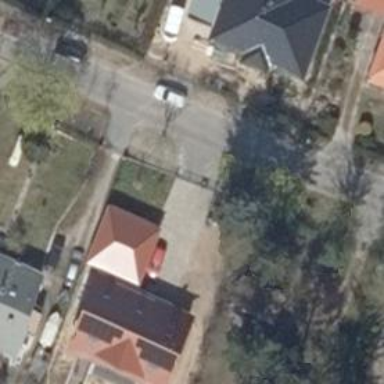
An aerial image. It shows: Driveway.